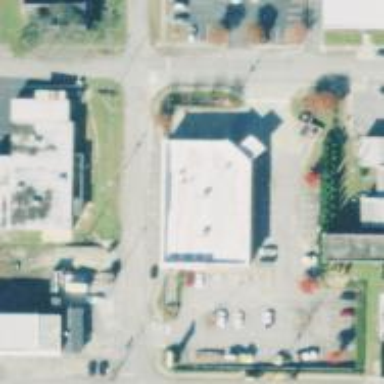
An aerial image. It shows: Pharmacy providing healthcare services.